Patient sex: M
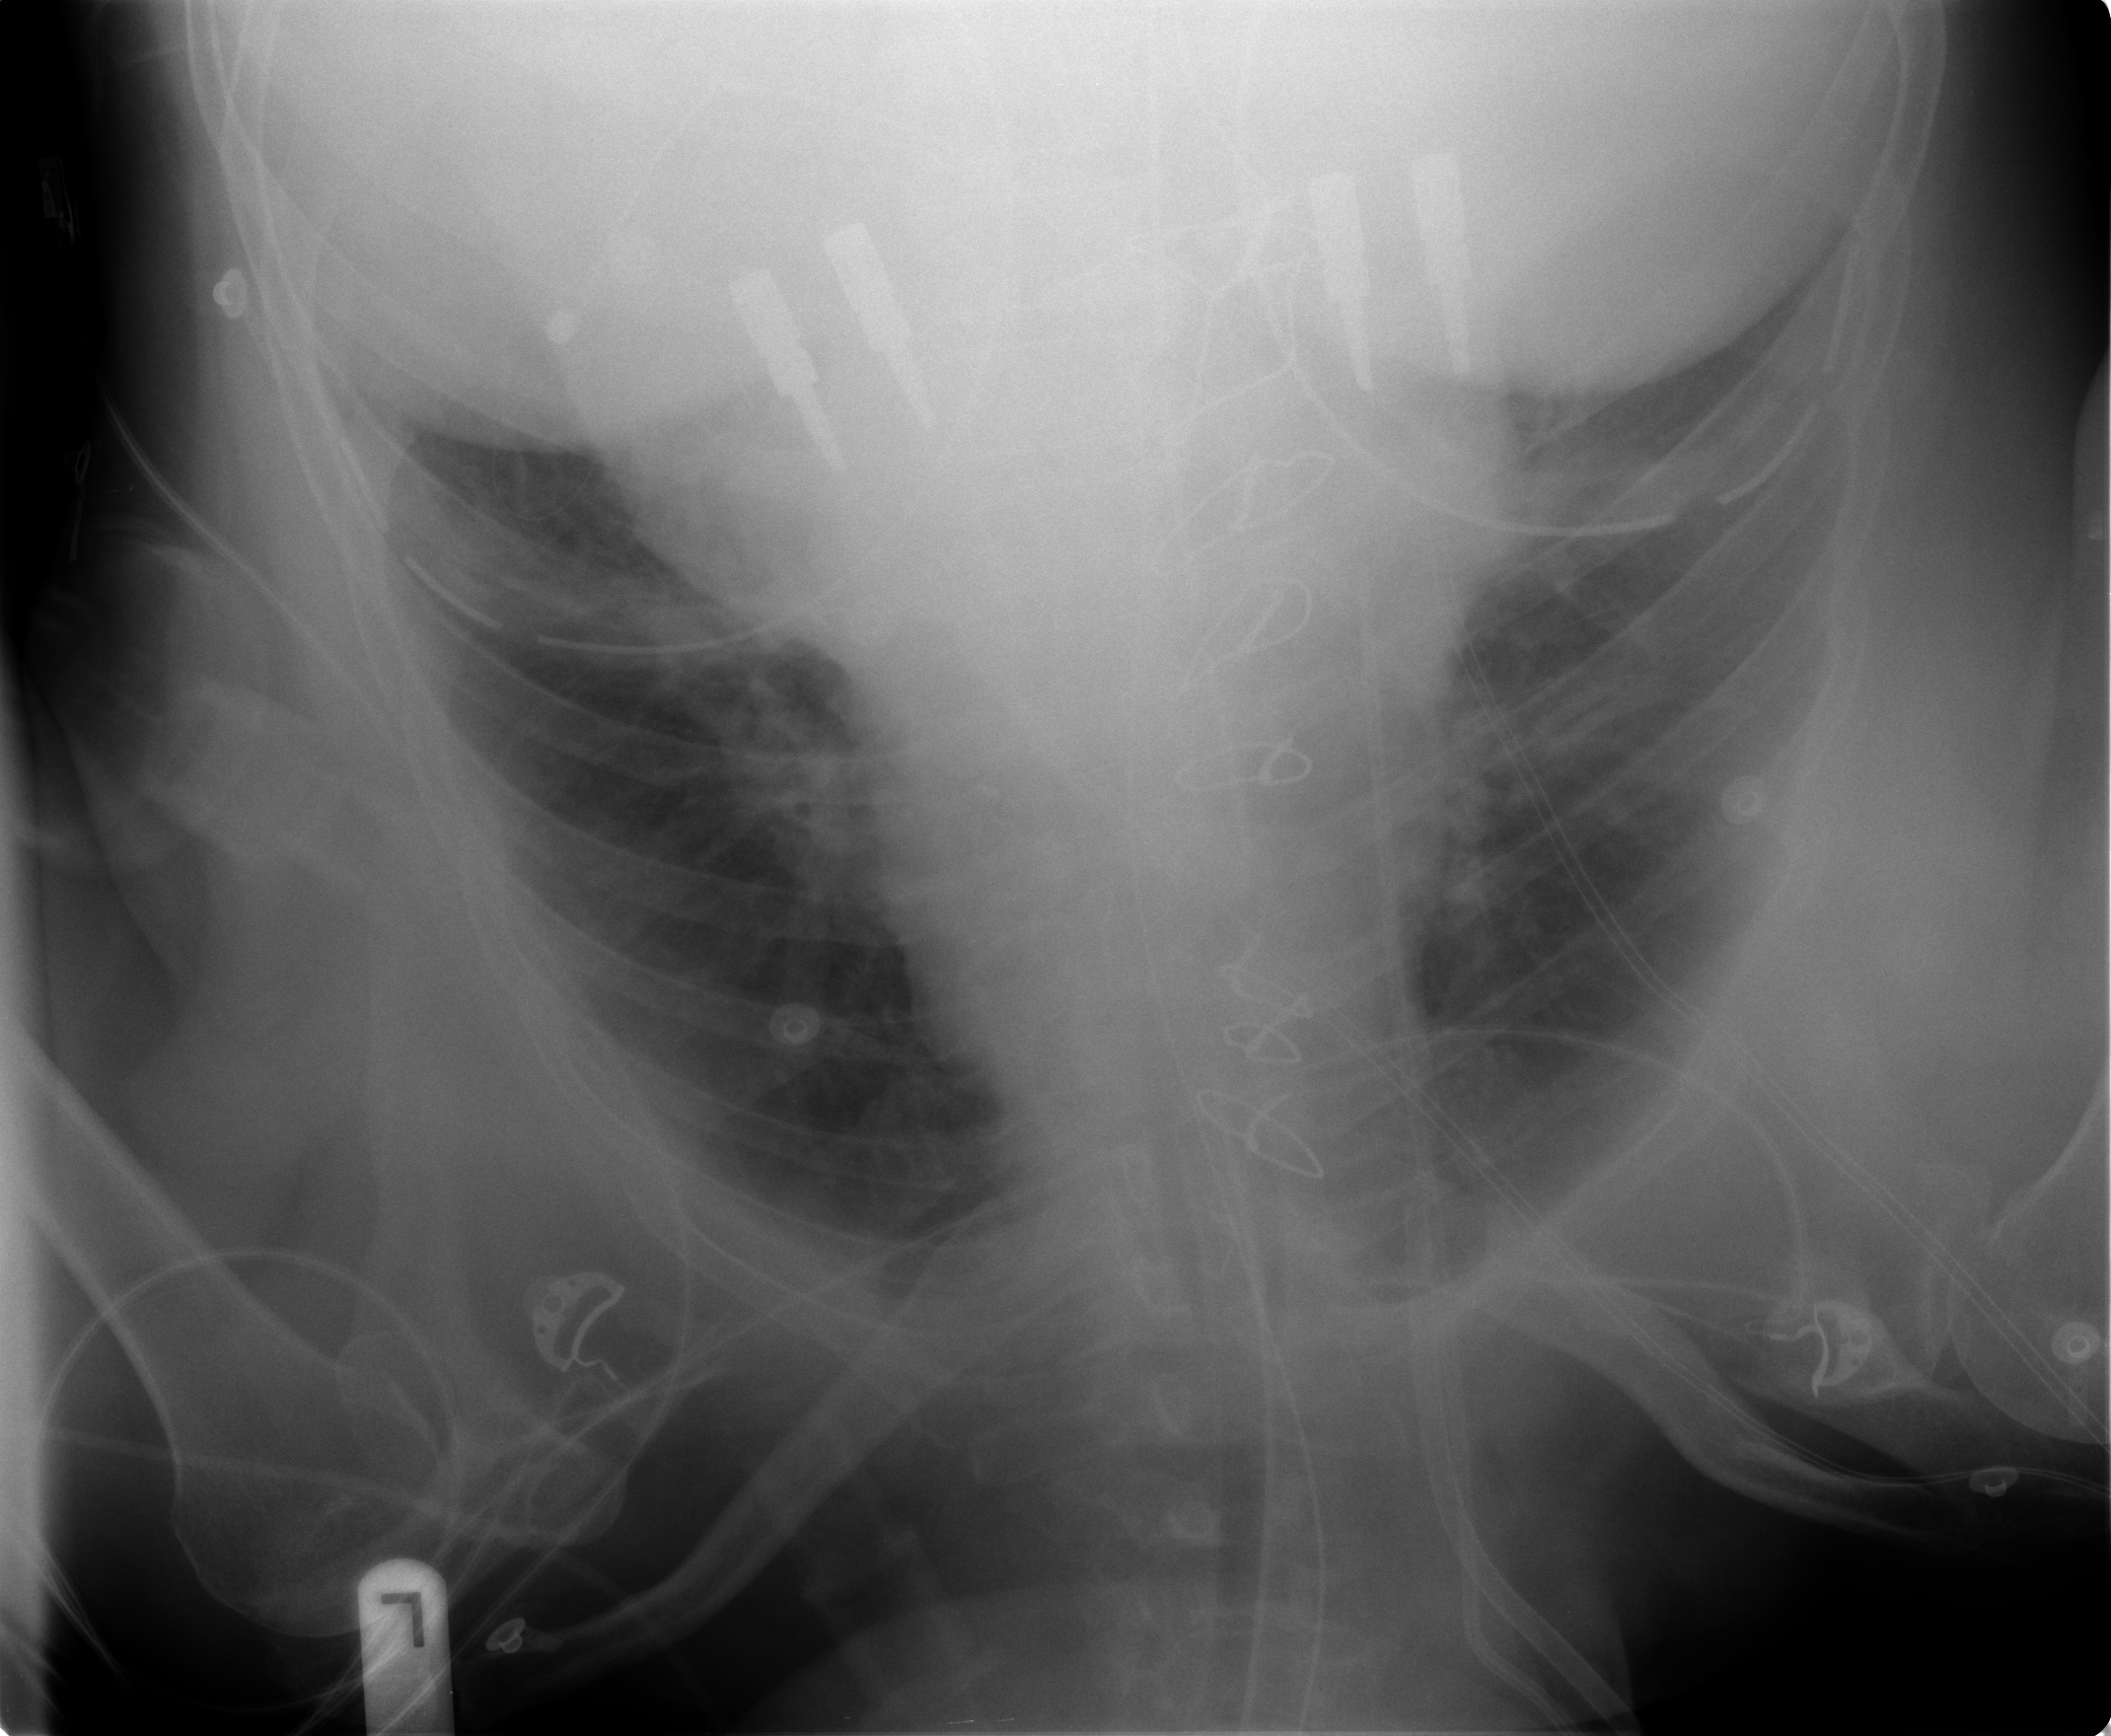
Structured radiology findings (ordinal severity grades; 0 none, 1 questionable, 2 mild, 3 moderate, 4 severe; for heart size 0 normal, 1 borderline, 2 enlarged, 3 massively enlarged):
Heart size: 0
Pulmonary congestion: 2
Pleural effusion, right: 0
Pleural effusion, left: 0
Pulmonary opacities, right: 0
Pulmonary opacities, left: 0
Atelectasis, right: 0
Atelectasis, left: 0